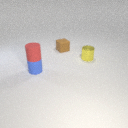
small brown rubber cube to the left of small yellow metal cylinder